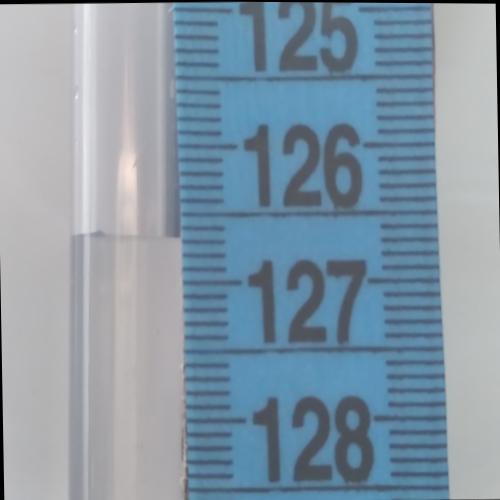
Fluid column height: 126.7 cm